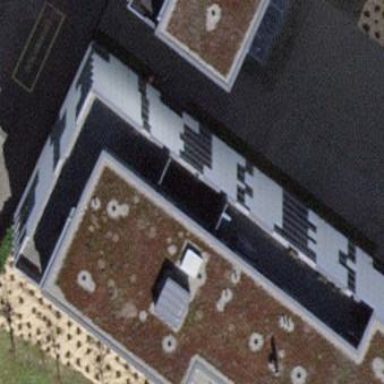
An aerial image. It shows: Modern apartments building with flat grey roof. The building is white in color.